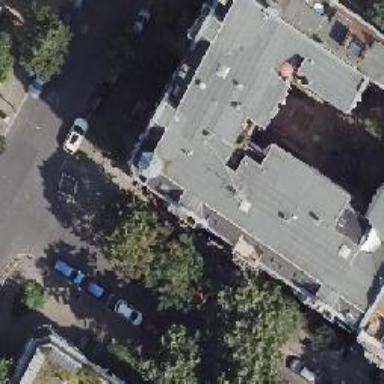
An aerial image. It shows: Pub.